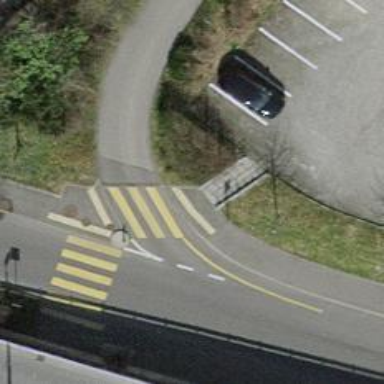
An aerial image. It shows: Zebra crossing for pedestrians.